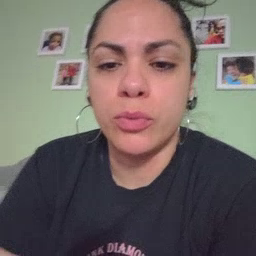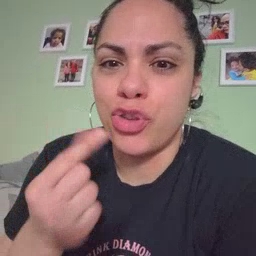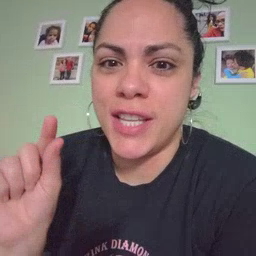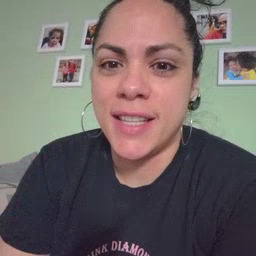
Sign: green